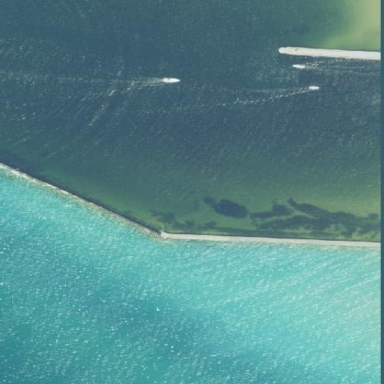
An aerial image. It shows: Breakwater made of concrete.